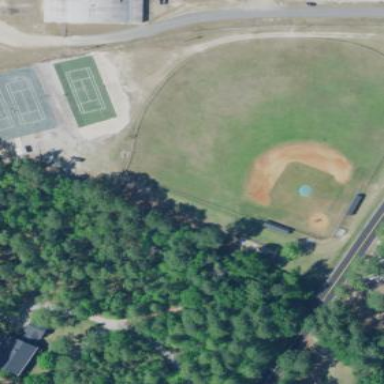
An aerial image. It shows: Baseball pitch for leisure land activities.